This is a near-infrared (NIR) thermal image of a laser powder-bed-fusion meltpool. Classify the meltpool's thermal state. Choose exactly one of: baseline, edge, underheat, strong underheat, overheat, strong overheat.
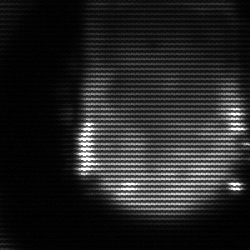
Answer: edge